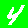
Digit: 4